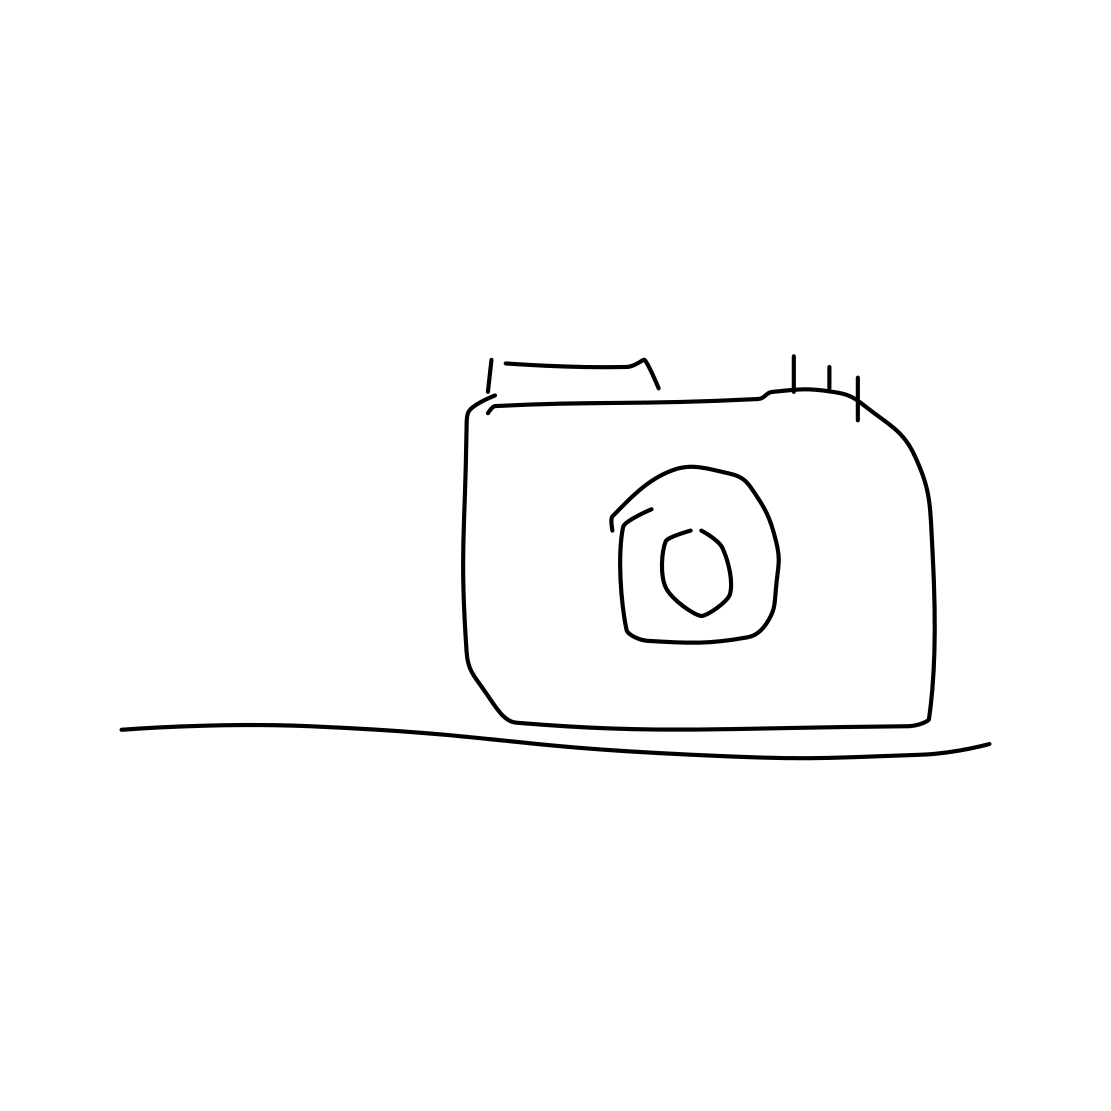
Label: camera